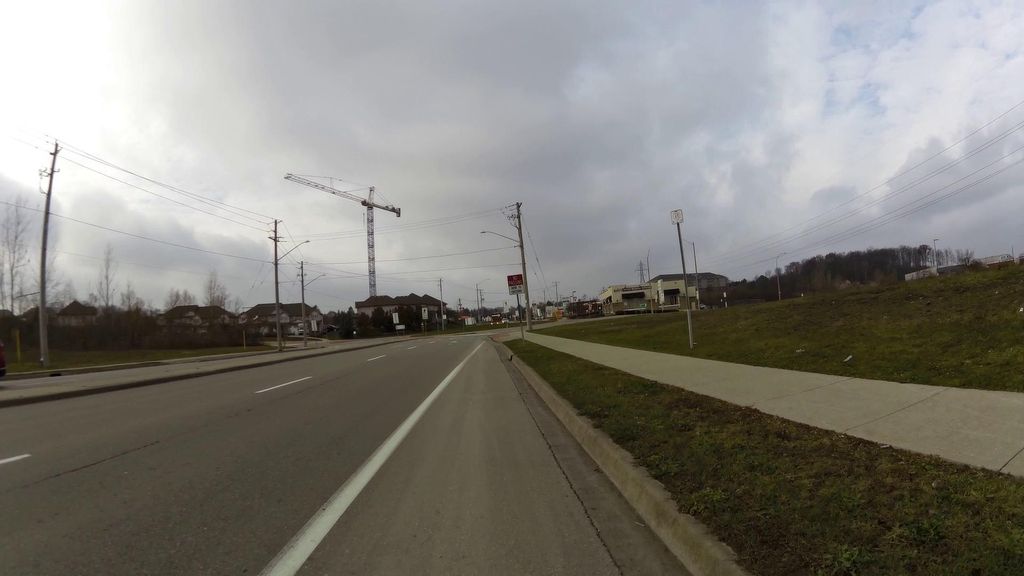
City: kitchener-waterloo